Interaction volume radius: 10 \u00c5
Interaction volume height: 35 \u00c5
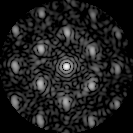
Disorder parameter: 0.4718